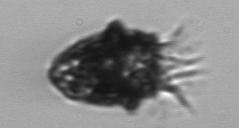
Label: Tintinnopsis